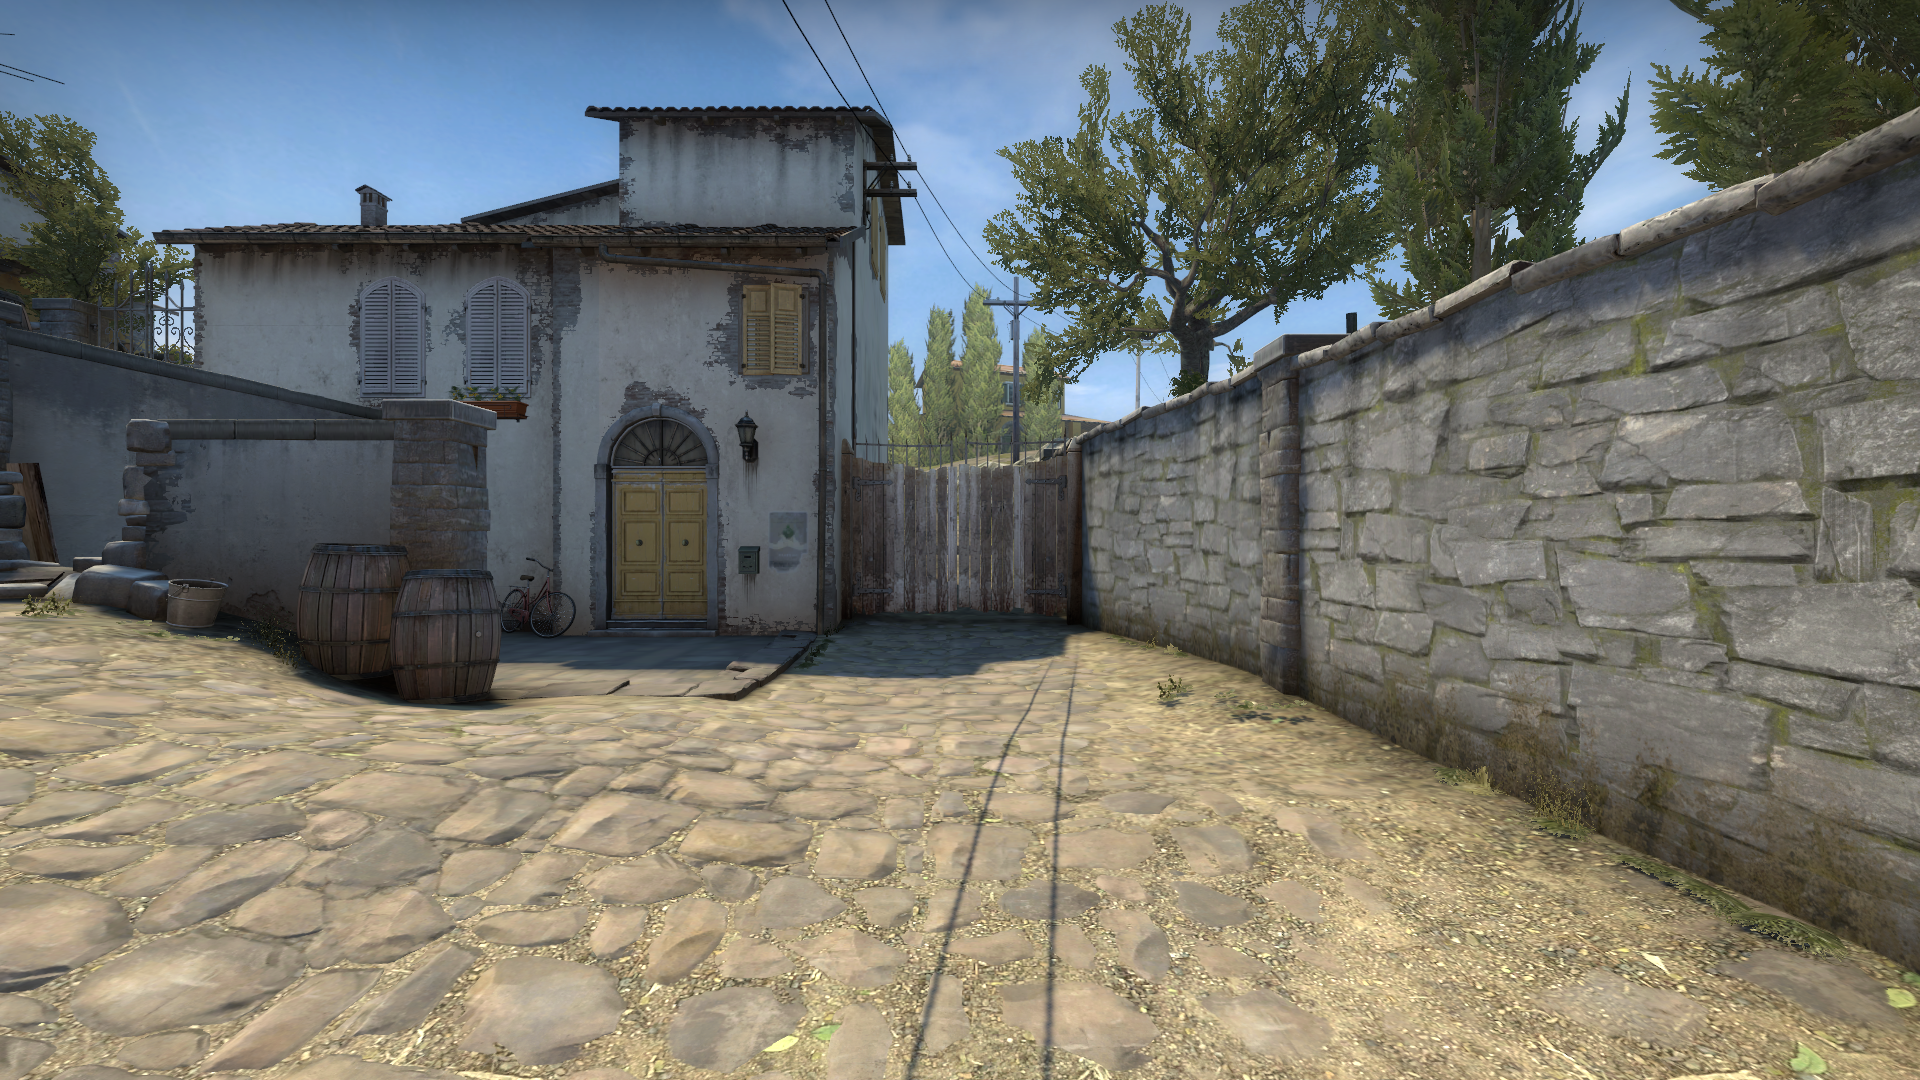
Map: de_inferno